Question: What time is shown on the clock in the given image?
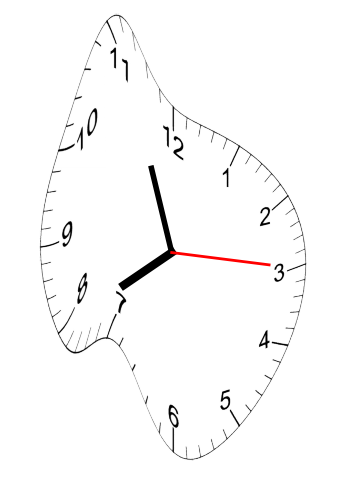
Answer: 07:56:15